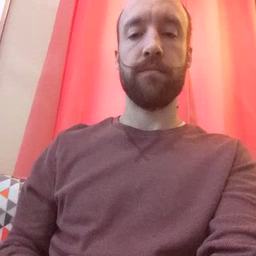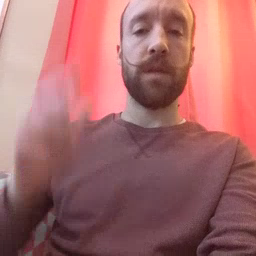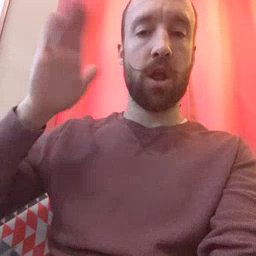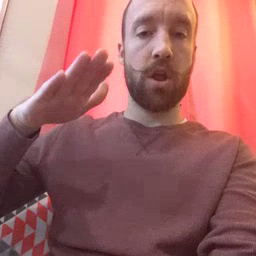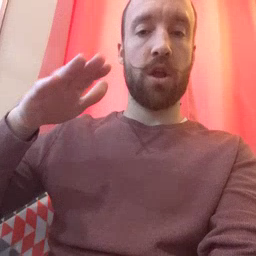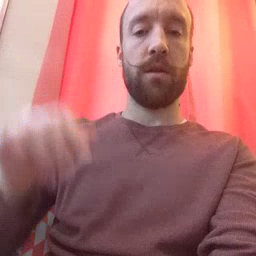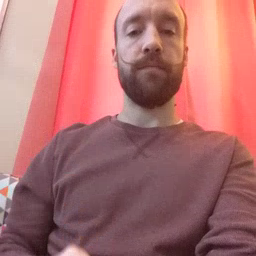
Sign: on